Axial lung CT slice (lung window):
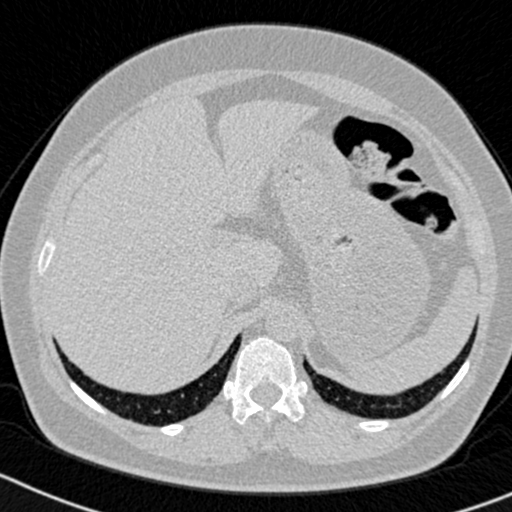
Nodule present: no